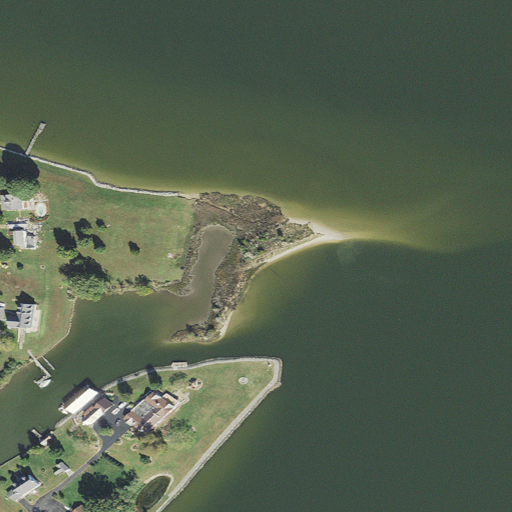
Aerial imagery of cape in Maryland named Cedar Point containing open water, herbaceous wetlands, cultivated crops, open development, medium intensity development, low intensity development, and mixed forest